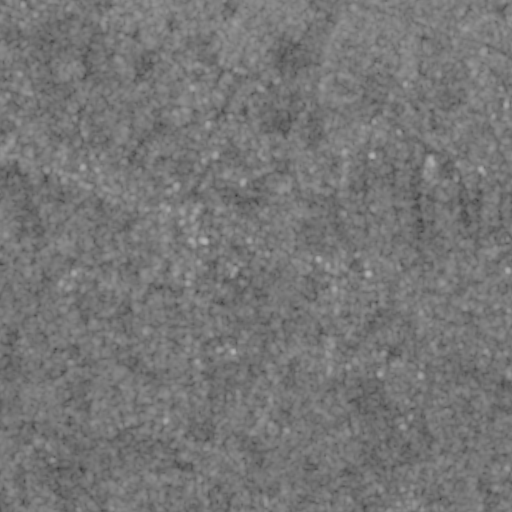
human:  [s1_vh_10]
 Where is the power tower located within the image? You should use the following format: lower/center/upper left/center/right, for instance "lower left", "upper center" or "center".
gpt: The power tower is located in the lower right of the image.
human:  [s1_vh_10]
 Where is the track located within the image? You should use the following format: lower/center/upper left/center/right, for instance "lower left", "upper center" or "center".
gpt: The track is located in the lower right of the image.
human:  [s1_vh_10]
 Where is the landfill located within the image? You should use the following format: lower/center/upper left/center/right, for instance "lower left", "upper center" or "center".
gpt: There is no landfill in the image.

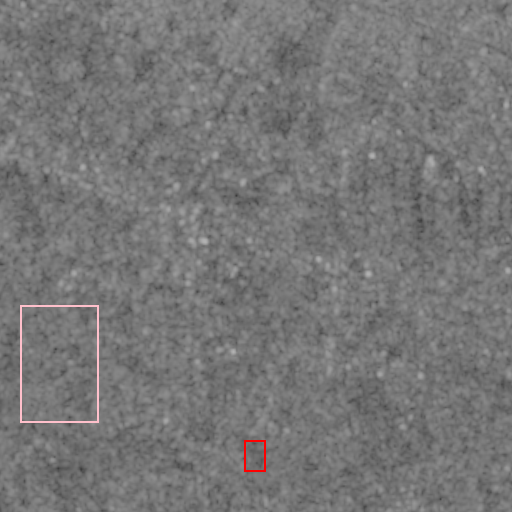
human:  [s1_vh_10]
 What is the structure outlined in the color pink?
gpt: The structure outlined in pink is a crop field.
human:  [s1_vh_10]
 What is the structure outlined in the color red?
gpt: The structure outlined in red is a park.
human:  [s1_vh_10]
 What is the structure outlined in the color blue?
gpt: There is no blue outline.